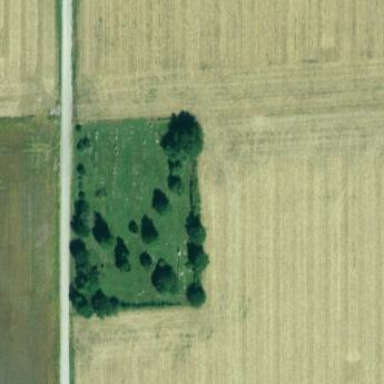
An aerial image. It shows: Cemetery.